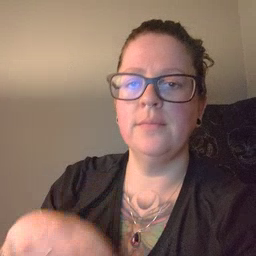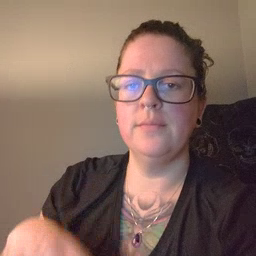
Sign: stuck